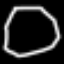
Label: octagon